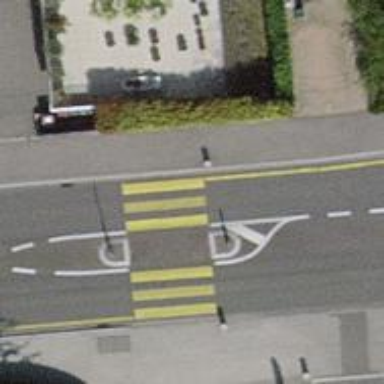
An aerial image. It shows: Traffic signals at road crossing.